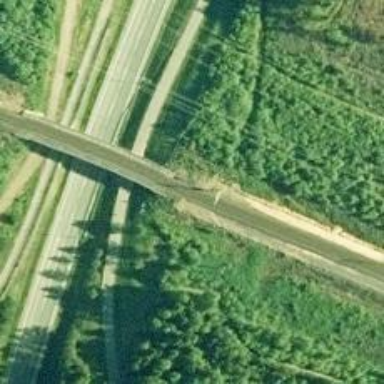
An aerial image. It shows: Bridge carrying railway with continuous electrified contact lines.